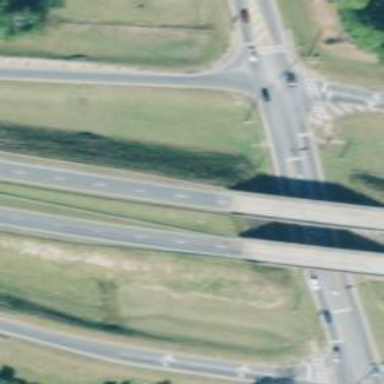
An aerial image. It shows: Bridge on motorway with ice hazard.